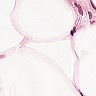
Metastatic tissue present: no